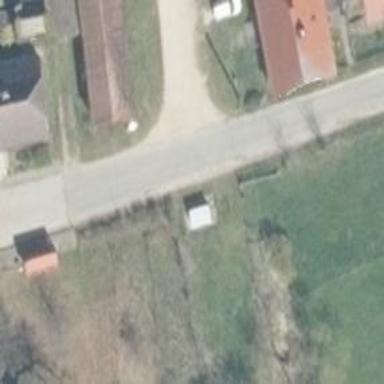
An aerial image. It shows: Tertiary road with asphalt surface.